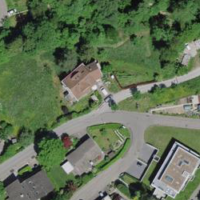
EUNIS habitat code: 54
Species observed at this site:
Aegopodium podagraria
Acer campestre